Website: home-depot
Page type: billing-address
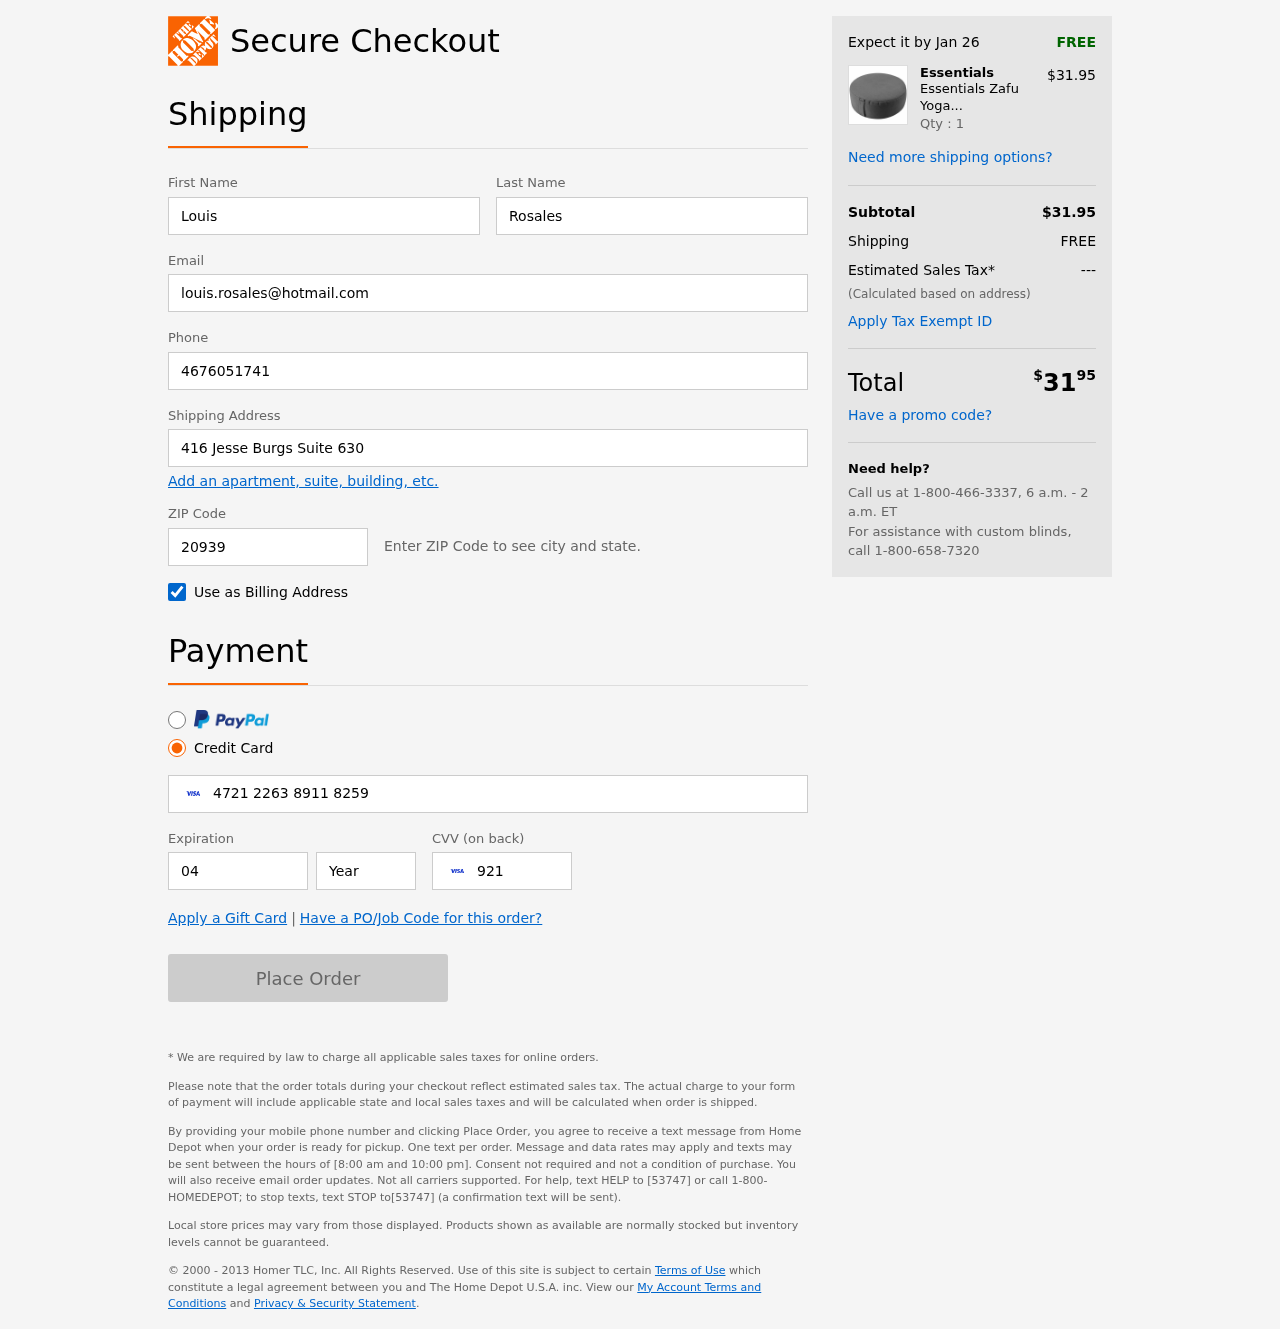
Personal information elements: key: PII_FIRSTNAME
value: Louis
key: PII_LASTNAME
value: Rosales
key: PII_EMAIL
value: louis.rosales@hotmail.com
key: PII_PHONE
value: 4676051741
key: PII_STREET
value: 416 Jesse Burgs Suite 630
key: PII_POSTCODE
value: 20939
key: PII_CARD_NUMBER
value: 4721 2263 8911 8259
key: PII_CARD_EXPIRY_MONTH
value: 04
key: PII_CARD_CVV
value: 921
Product elements: key: PRODUCT1_BRAND
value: Essentials
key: PRODUCT1_NAME
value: Essentials Zafu Yoga Bolster Pillow (Grey)
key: PRODUCT1_PRICE
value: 31.95
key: PRODUCT1_QUANTITY
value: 1
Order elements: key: ORDER_DELIVERY_DATE
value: Jan 26
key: ORDER_SUBTOTAL
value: $31.95
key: ORDER_SHIPPING_COST
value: FREE
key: ORDER_TAX
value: ---
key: ORDER_TOTAL2
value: $3195